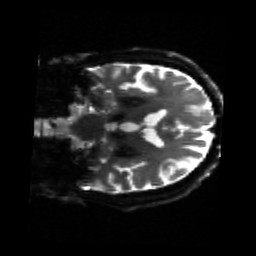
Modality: sbref
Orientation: coronal
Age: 68
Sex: male
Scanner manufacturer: siemens
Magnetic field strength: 3 T
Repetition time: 4.71 s
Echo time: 0.0906 s